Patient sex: F
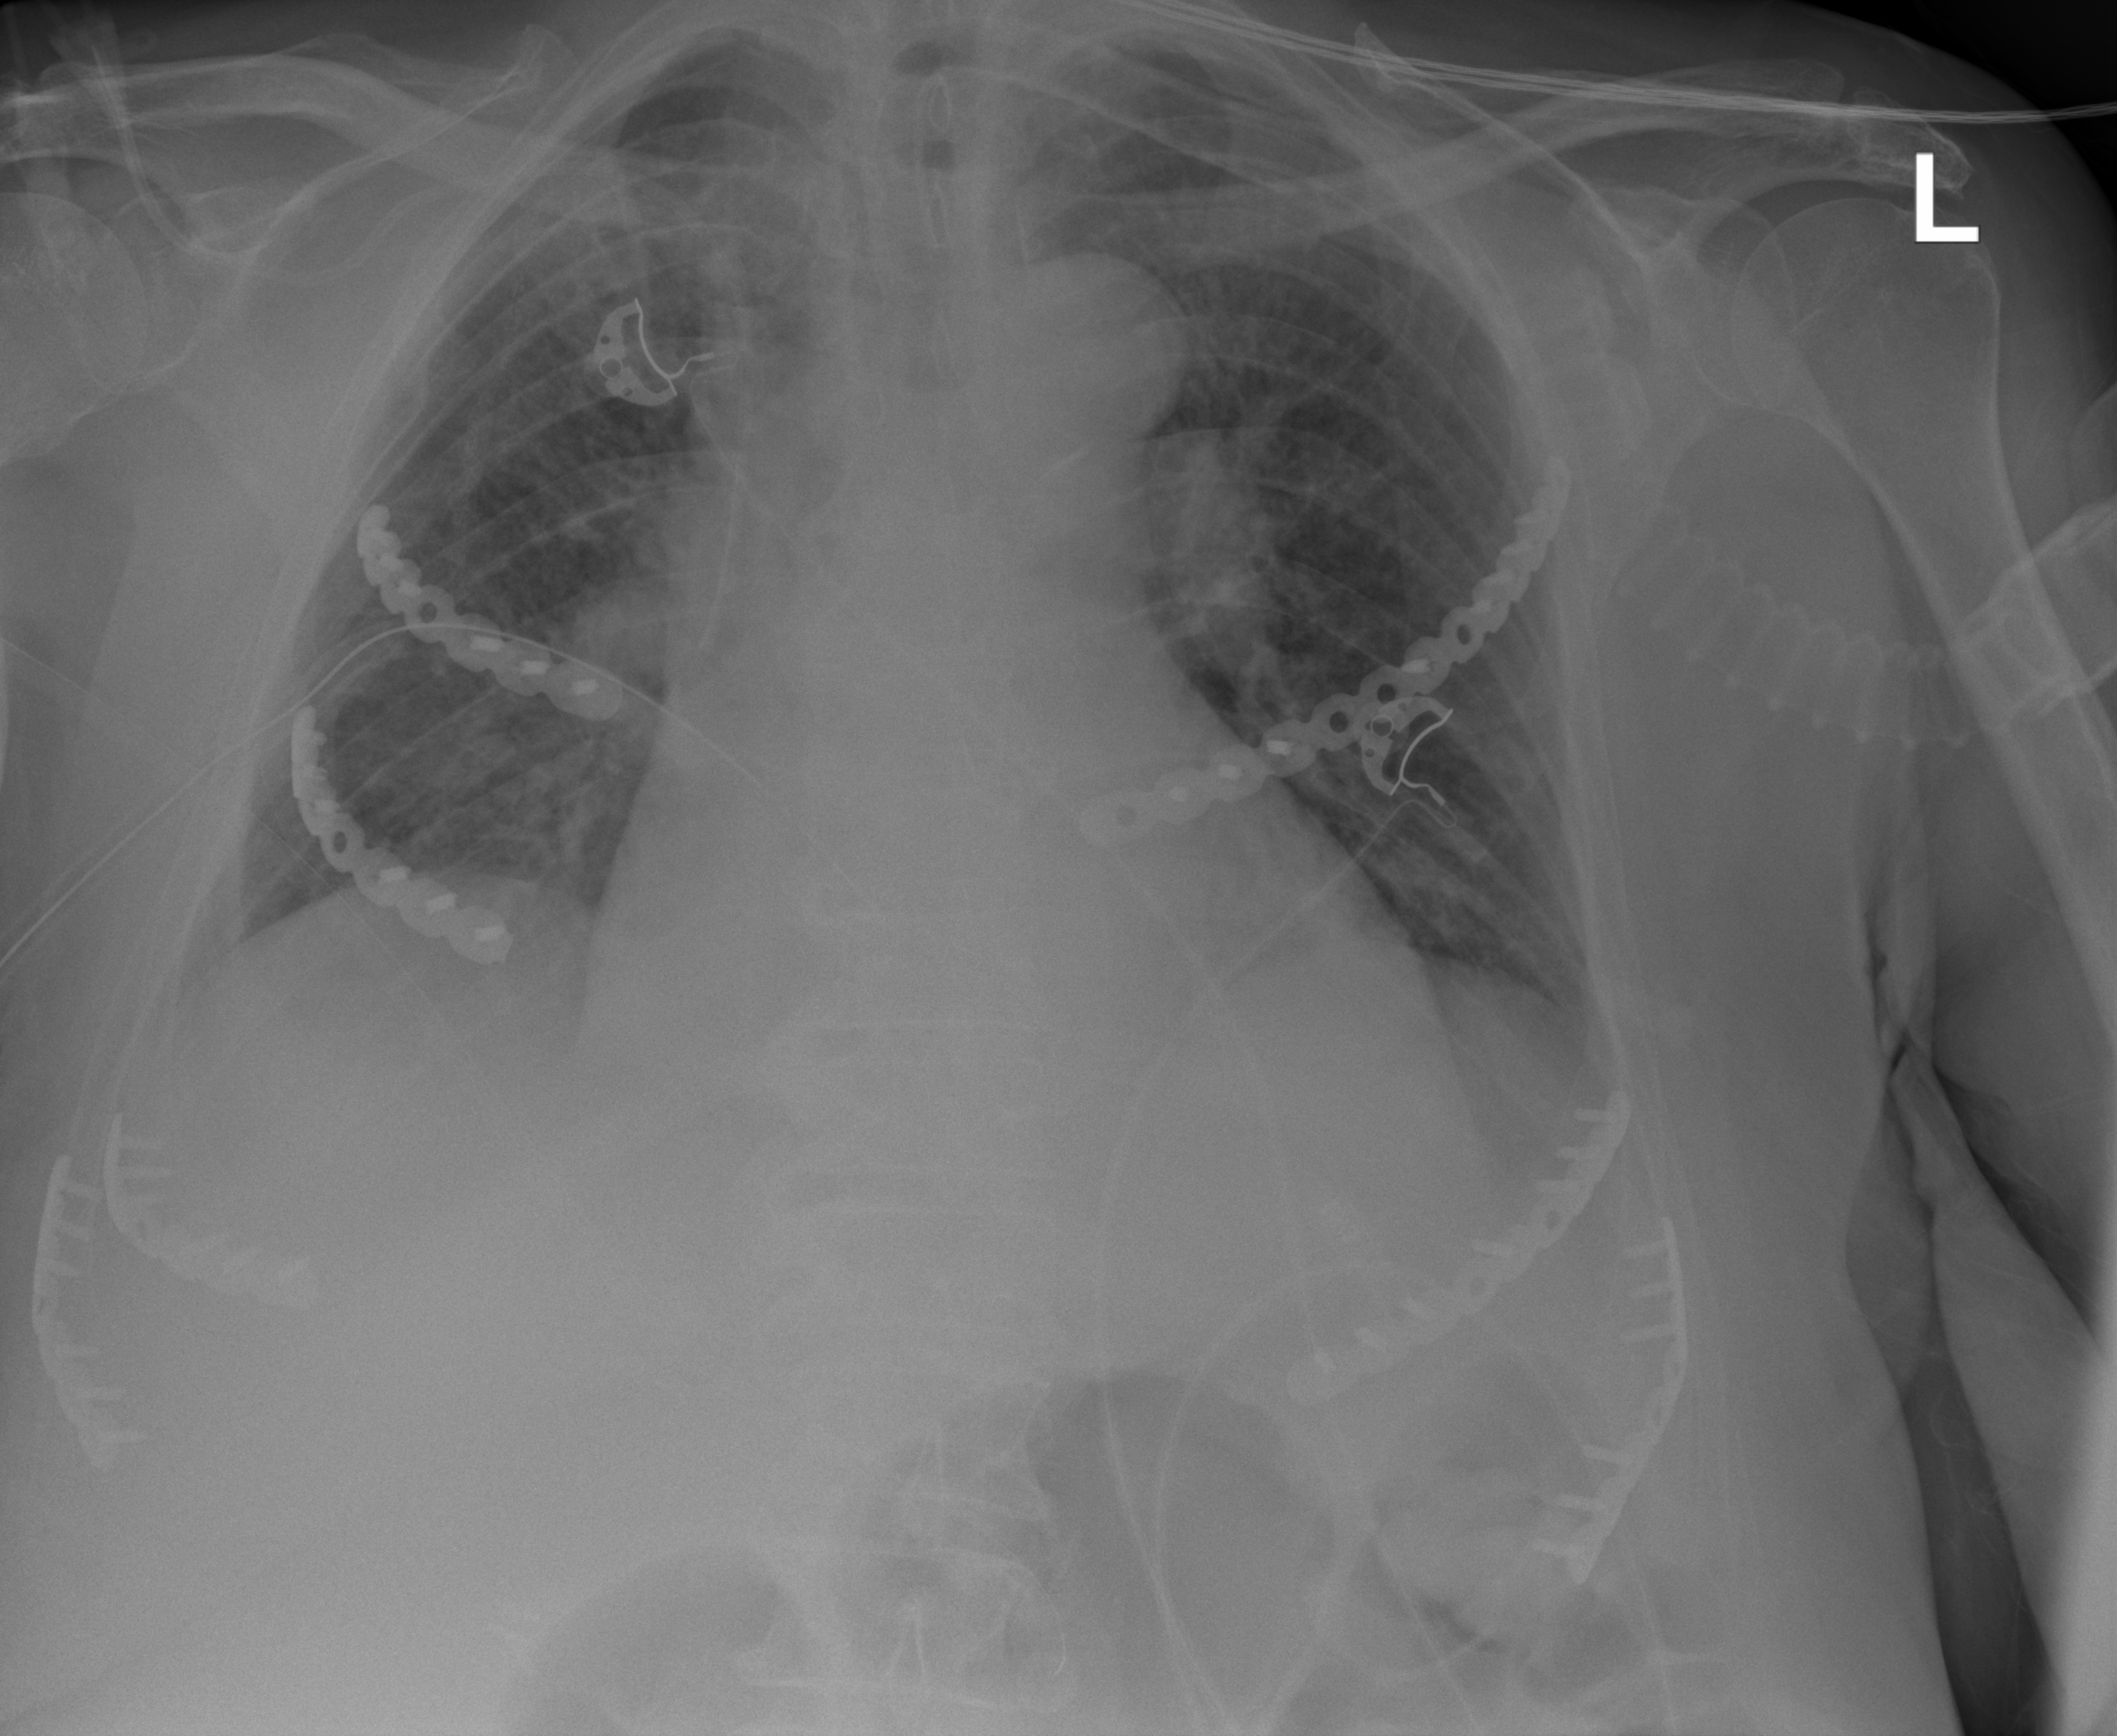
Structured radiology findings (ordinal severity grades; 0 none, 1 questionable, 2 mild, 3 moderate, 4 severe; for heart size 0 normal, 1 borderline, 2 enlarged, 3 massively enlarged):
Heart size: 2
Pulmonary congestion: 2
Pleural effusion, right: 2
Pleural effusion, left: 2
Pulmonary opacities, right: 0
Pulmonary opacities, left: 0
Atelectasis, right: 2
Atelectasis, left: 2